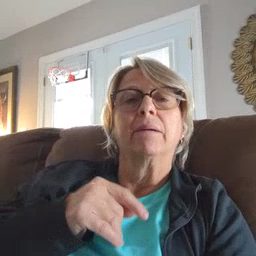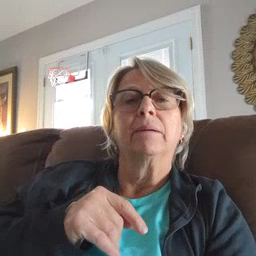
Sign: like